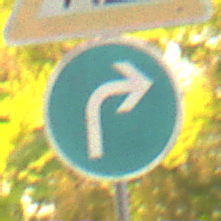
Verkehrszeichen: VorgeschriebeneFahrtrichtungRechts
Zusatzzeichen oben: Arbeitsstelle
Umgebung: Outdoor, RoadRail
Tageszeit: SunriseSunset
Wetter: Clear
Licht: Natural
Jahreszeit: NotSpecified
Kontrast: LowContrast